Field crop: maize
Growth stage: 2
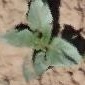
Species: datura